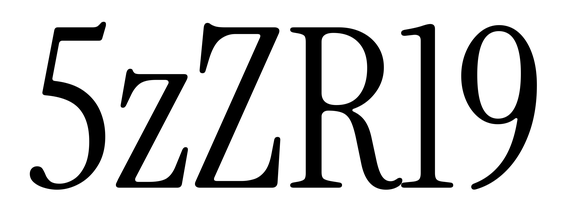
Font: InstrumentSerif-Regular